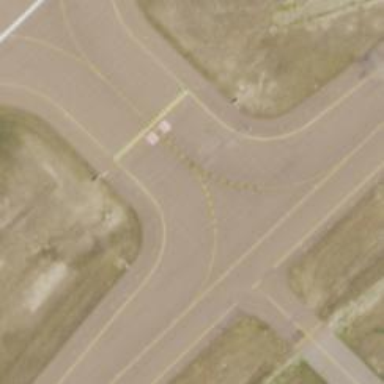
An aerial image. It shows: View of taxiway at the airport.